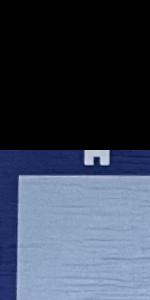
Label: Empty